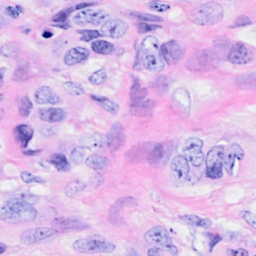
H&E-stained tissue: Breast